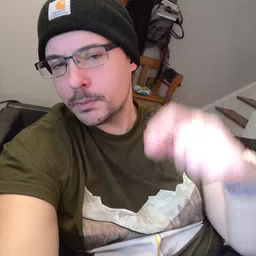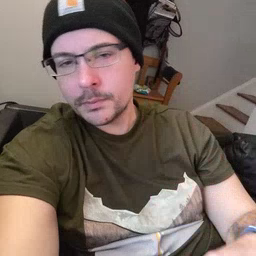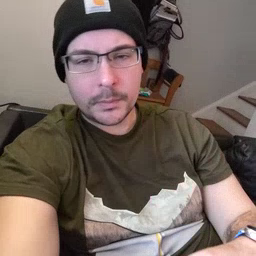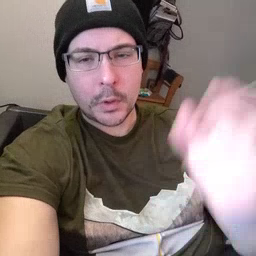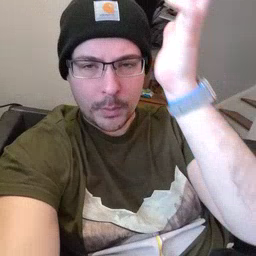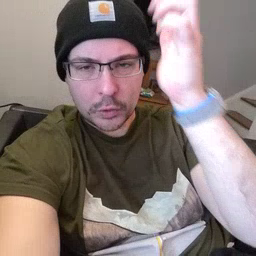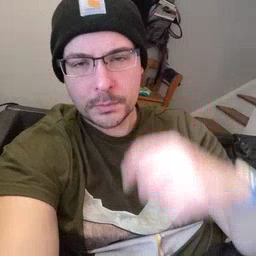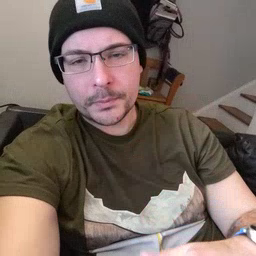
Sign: garbage